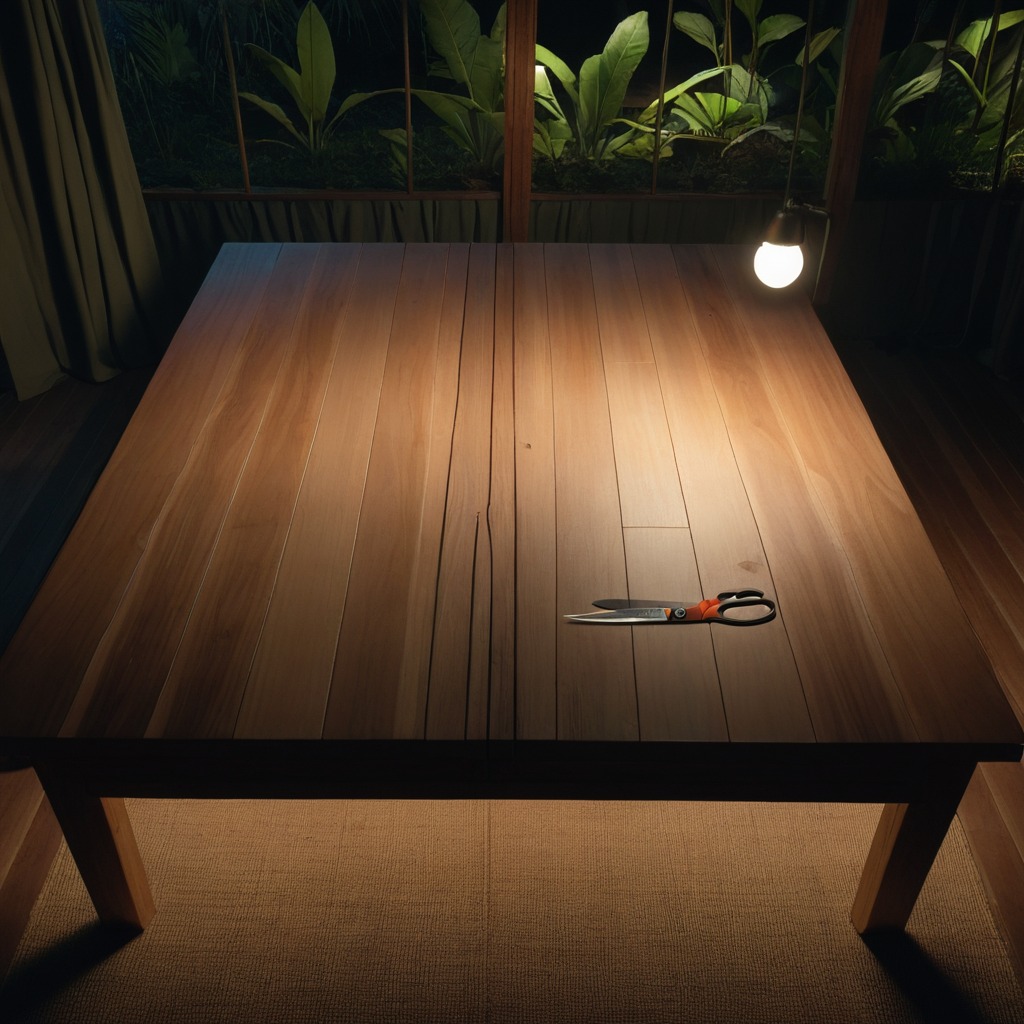
A scissor lying on a wooden table inside a jungle field workshop tent at night